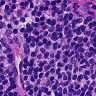
Metastatic tissue present: no